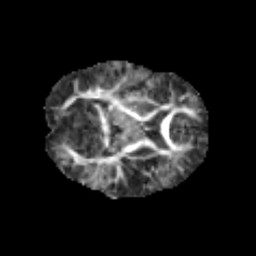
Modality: FA
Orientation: axial
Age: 6
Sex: male
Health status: healthy